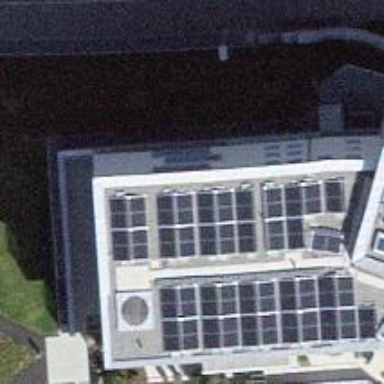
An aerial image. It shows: Solar power generator.